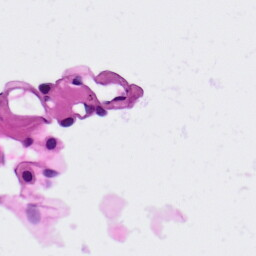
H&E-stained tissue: Lung